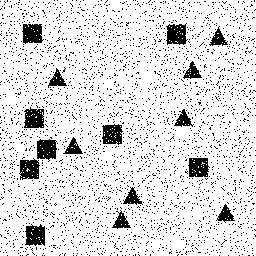
Squares: 8
Triangles: 8
Stars: 0
Total shapes: 16